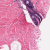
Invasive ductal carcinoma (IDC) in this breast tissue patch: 0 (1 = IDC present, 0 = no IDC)